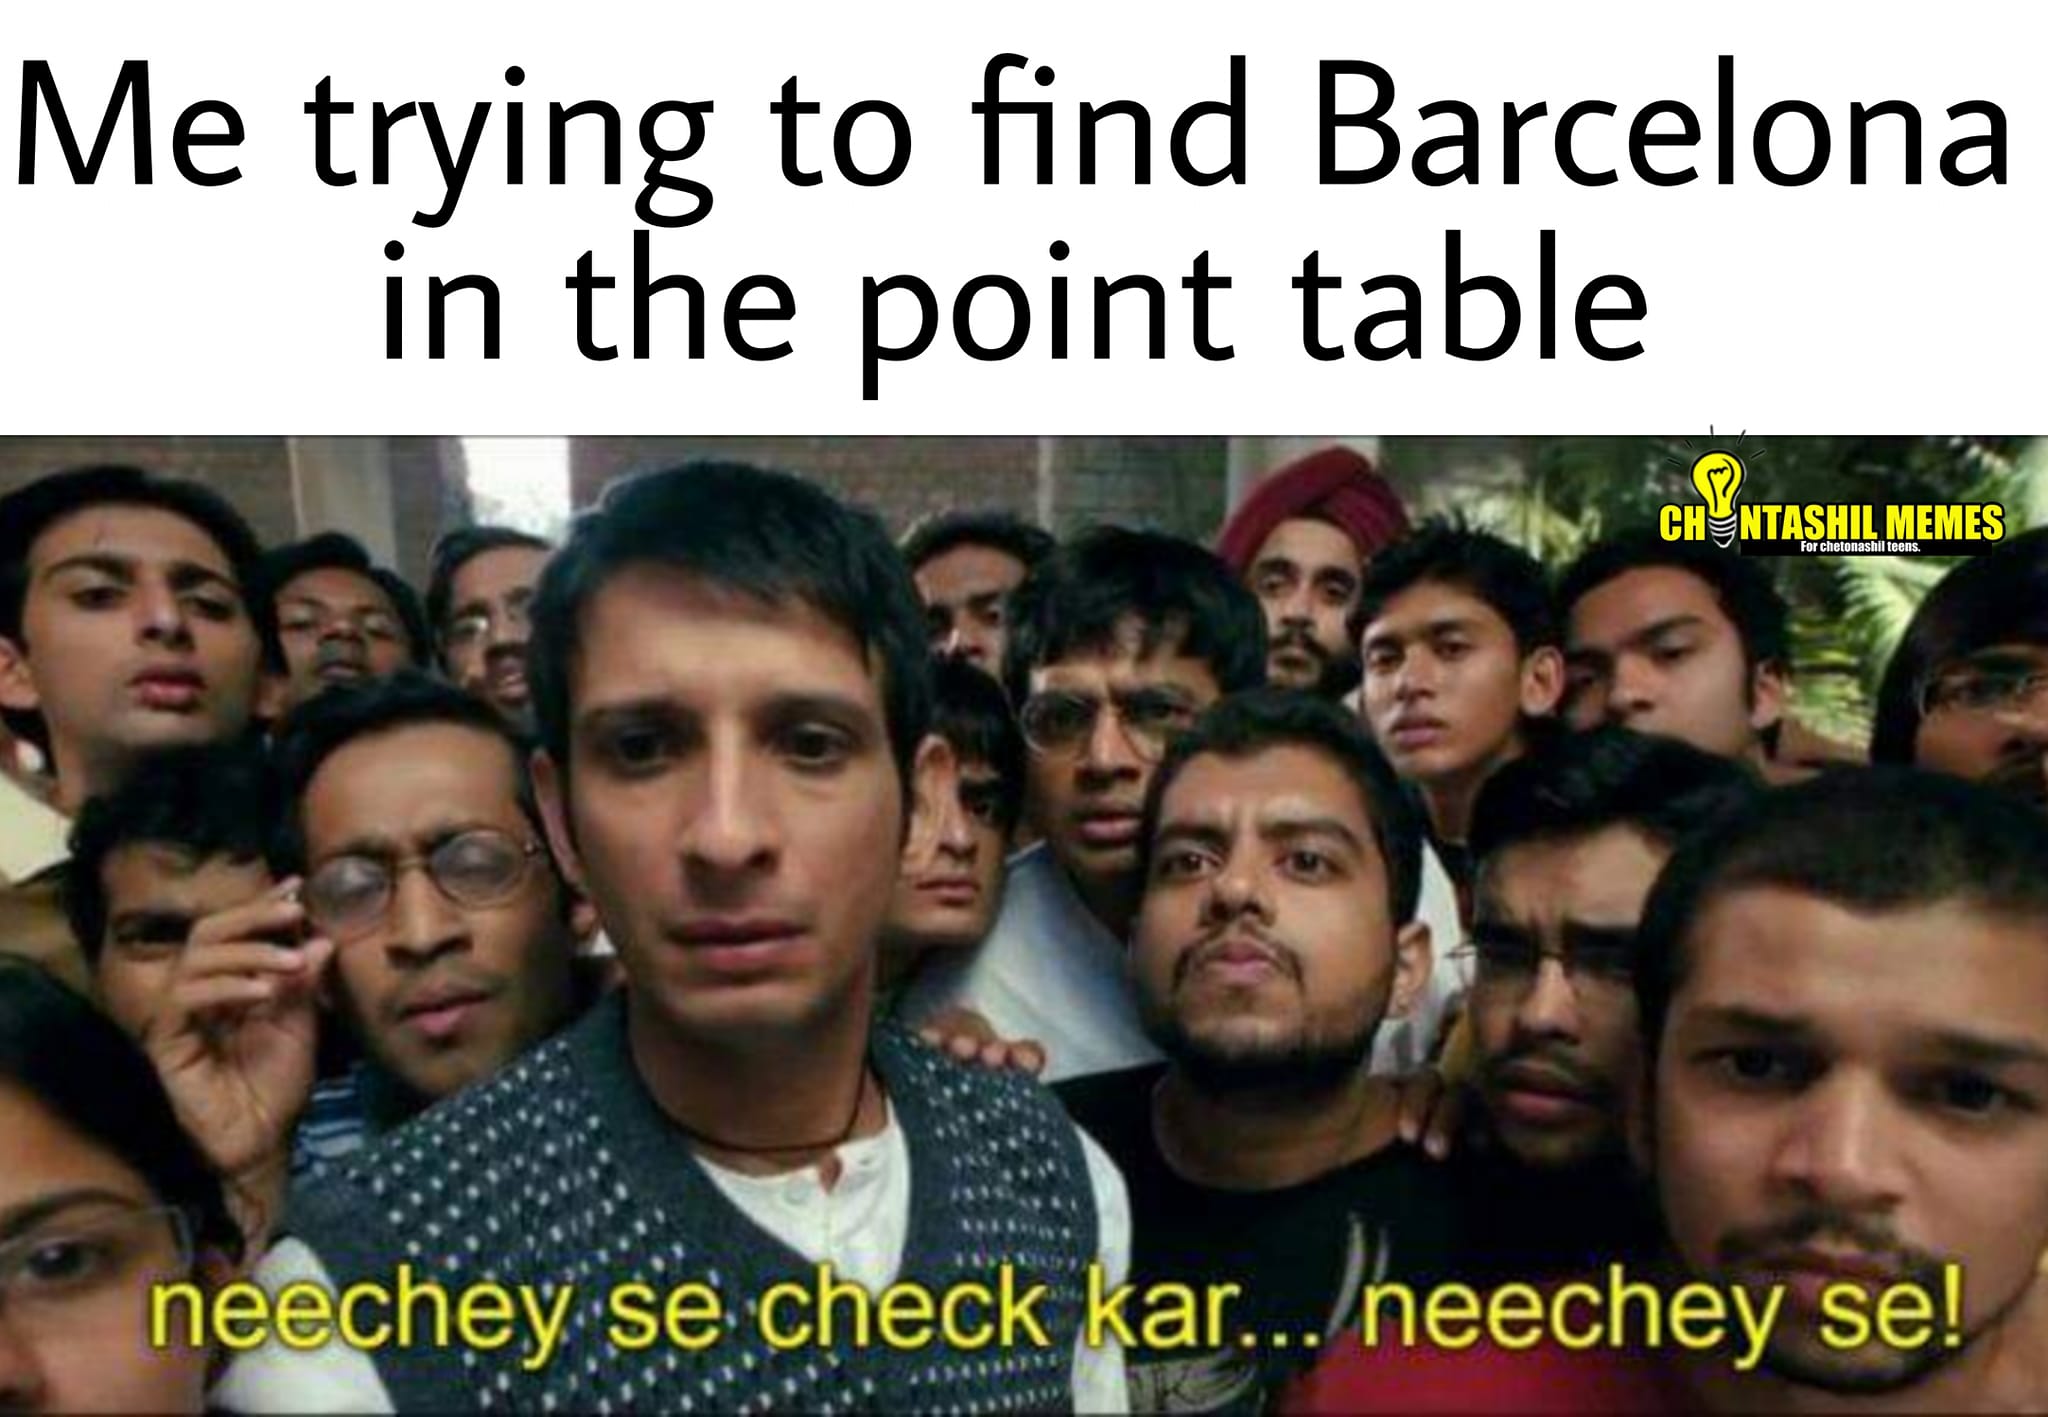
Caption: Me trying to find Barcelona in the point table    neechey se check kar... neechey se!
Label: non-hate